Question: How can i gather 'sent events' from a UITextField in one place or am i forced to create outlets and actions for every single event i intend to use?

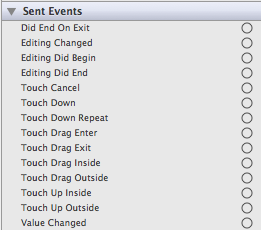
Answer: If I got your question correctly you need to get the text from UITextField when this UITextField loose focus (user taps elsewhere). To achieve this you need:
1. Declare your class as (in yourClassName.h file)
2. Implement in yourClassName.m file this method: - (void)textFieldDidEndEditing:(UITextField *)textField {
NSString *someStringOrWhateverYouNeed = textField.text;
}
Any time user will press return button on keyboard your class will have a notification and call this method.
In case if you need to gather event from multiple UITextFields you can mark all your textField with specific tags and create one IBAction like this:
'''
- (IBAction)getTextFieldEvent:(id)sender {
UITextField *currentTextField = (UITextField *)sender;
switch (currentTextField.tag) {
case 1:
// some code here for textField with tag = 1
break;
case 2:
// some code here for textField with tag = 2
break;
case 3:
// some code here for textField with tag = 3
break;
default:
// some default code here
break;
}
}
'''
For different event types I can suggest to create different IBAction's. If you do not need to change UITextField's properties (e.g. font etc.) then you do not really need IBOutlets.
Hope that helps :)